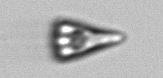
Label: Licmophora